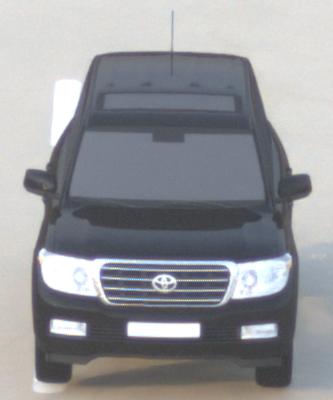
Make: Toyota
Model: Land Cruiser V8 4.7
Detailed model: Land Cruiser V8 (J20)
Model produced from: 2008/03
Model produced until: 2009/11
Doors: 5
Color: black
Road condition: dry road
Daytime: sunrise or sunset
Contrast: low contrast